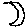
Label: moon